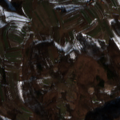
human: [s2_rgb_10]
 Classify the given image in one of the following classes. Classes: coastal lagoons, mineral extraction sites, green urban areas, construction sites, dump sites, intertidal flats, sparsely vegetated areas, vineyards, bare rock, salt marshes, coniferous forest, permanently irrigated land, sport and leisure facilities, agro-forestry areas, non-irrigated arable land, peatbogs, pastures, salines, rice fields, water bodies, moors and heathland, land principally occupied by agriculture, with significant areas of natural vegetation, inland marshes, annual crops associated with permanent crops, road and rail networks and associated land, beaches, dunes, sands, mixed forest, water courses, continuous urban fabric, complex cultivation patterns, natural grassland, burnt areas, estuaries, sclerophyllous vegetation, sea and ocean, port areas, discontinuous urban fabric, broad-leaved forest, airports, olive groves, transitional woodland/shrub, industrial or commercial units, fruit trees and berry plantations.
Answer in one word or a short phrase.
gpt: complex cultivation patterns, land principally occupied by agriculture, with significant areas of natural vegetation, broad-leaved forest